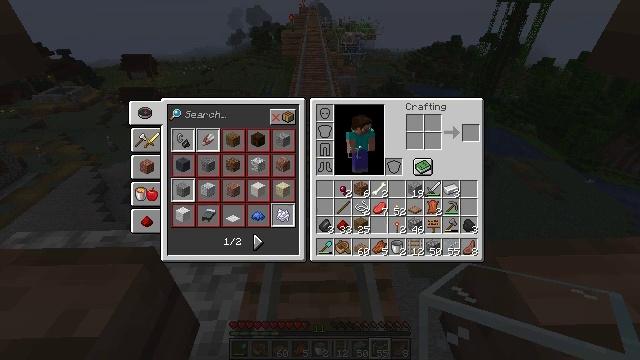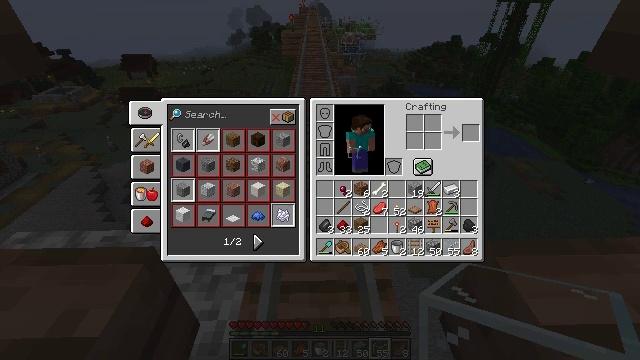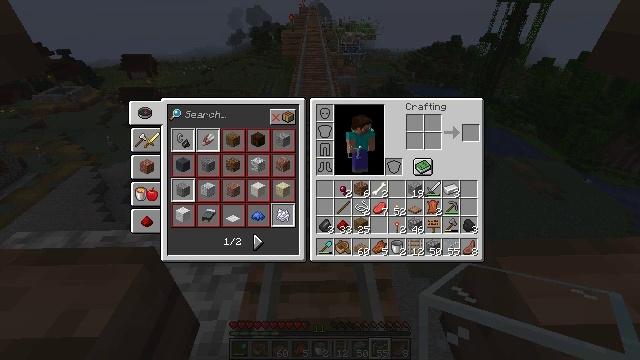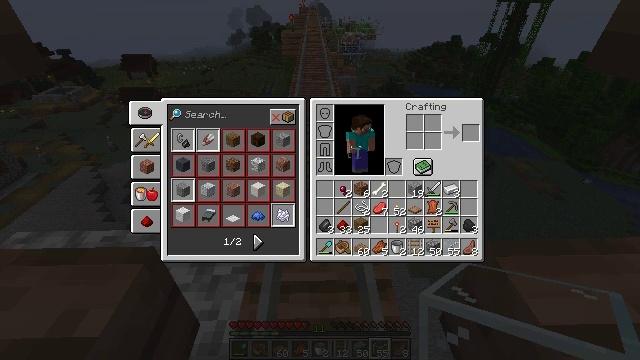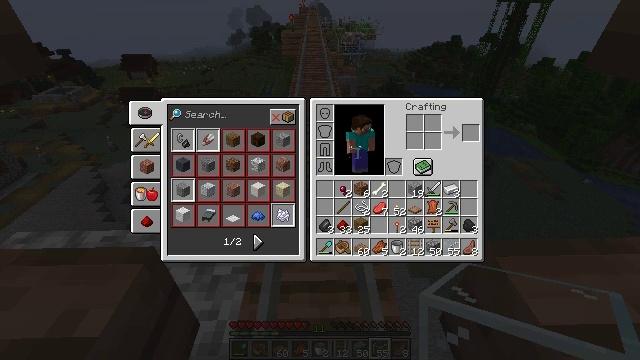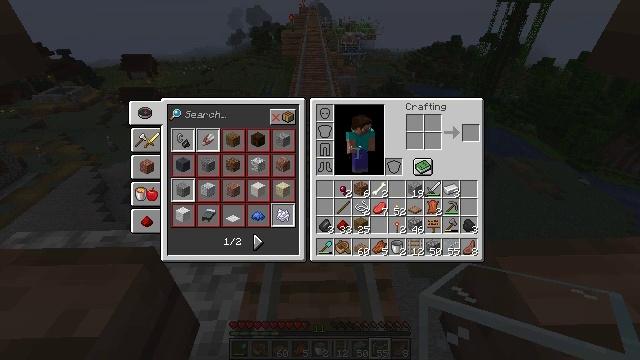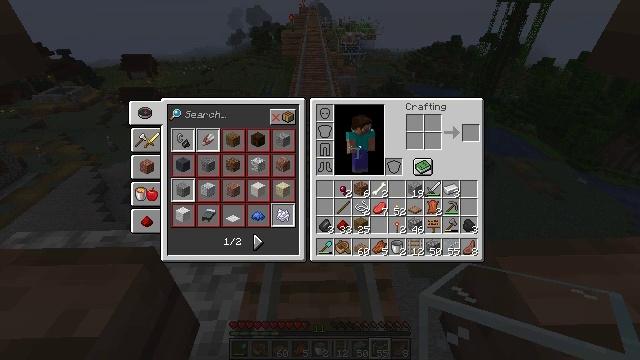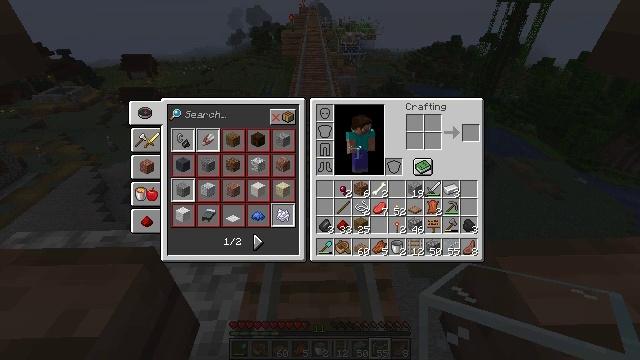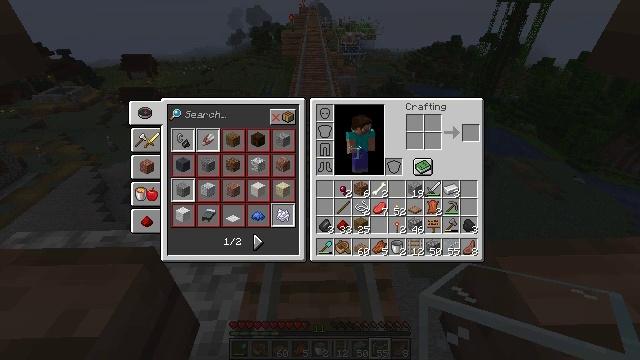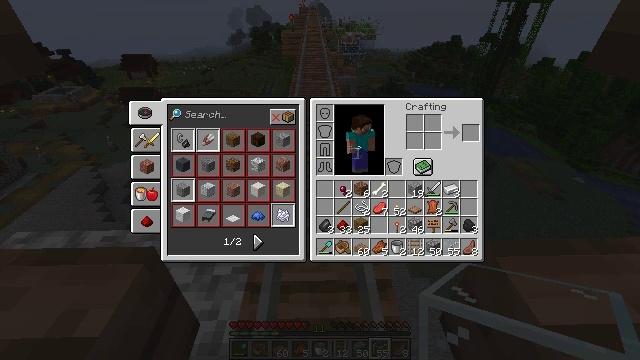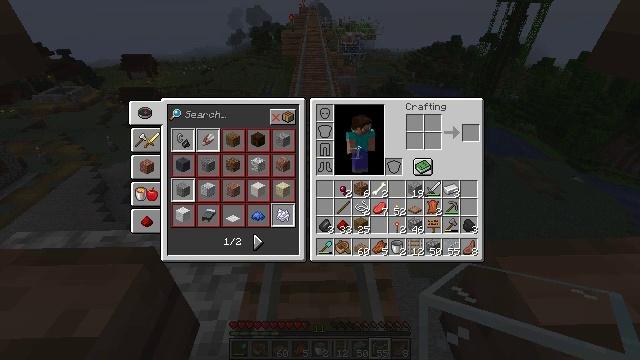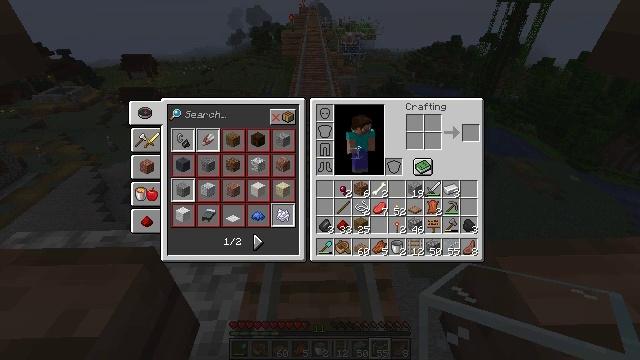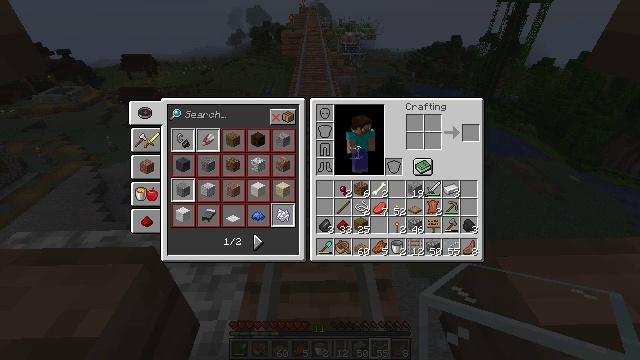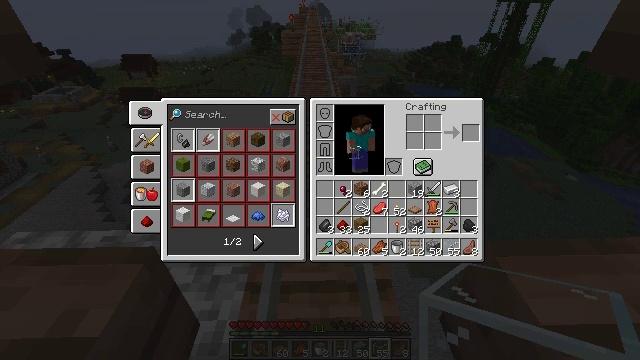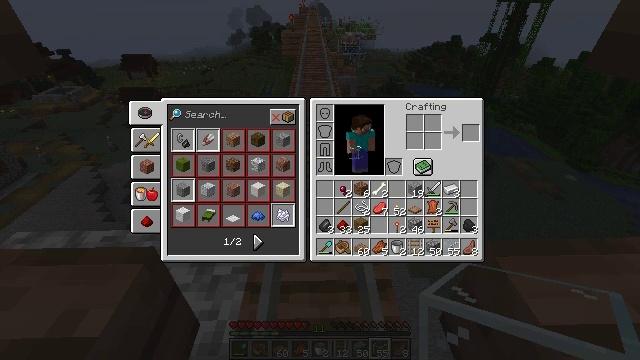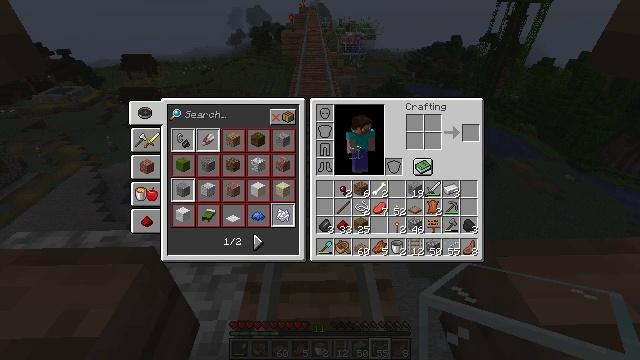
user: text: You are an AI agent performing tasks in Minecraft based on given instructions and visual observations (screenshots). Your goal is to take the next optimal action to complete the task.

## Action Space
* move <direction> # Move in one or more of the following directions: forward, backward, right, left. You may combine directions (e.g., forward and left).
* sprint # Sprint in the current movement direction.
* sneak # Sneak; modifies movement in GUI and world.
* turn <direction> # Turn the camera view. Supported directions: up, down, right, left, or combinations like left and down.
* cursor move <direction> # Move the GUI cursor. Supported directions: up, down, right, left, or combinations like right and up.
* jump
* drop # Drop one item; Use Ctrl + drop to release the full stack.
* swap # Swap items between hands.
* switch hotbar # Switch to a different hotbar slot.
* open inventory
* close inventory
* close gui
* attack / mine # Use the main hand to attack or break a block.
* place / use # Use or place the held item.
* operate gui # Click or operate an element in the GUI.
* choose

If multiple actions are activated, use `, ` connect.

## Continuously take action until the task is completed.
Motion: motion action
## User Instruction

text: Mine the glass to clear the view.
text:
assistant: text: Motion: no_op
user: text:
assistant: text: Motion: no_op
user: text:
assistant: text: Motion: no_op
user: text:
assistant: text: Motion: no_op
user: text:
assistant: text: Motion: no_op
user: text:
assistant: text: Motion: no_op
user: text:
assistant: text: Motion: no_op
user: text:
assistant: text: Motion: no_op
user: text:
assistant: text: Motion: no_op
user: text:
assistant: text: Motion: no_op
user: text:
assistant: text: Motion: no_op
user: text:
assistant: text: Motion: no_op
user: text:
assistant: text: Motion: no_op
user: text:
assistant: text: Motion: no_op
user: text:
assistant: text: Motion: no_op
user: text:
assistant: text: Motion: no_op
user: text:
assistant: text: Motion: no_op
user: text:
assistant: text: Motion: no_op
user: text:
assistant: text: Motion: no_op
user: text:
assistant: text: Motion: no_op
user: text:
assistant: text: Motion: no_op
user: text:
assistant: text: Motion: no_op
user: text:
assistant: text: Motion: no_op
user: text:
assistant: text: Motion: no_op
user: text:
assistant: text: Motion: no_op
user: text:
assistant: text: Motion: no_op
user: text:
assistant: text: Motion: no_op
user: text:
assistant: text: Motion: no_op
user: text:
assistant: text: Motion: no_op
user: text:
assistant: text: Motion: no_op